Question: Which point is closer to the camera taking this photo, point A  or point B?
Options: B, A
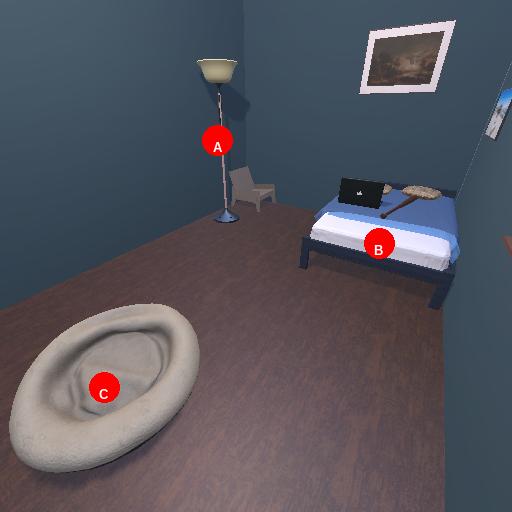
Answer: B